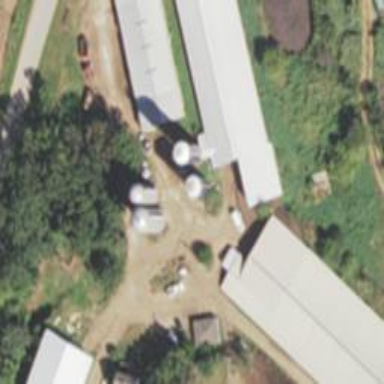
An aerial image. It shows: Silo.